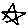
Label: star